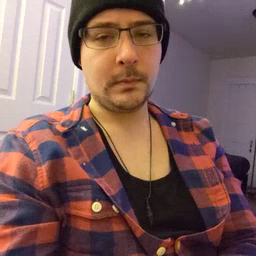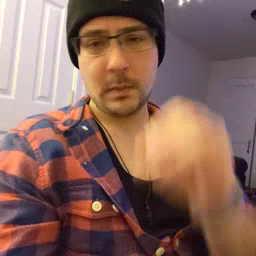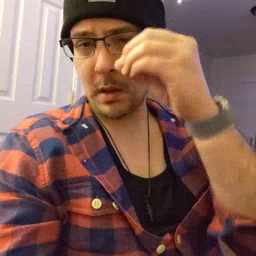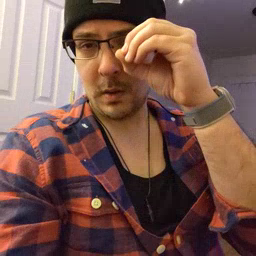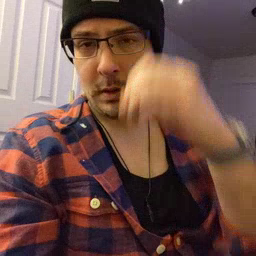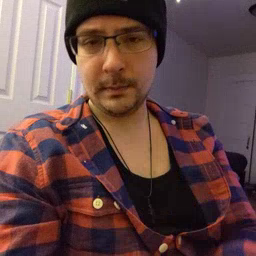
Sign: owl